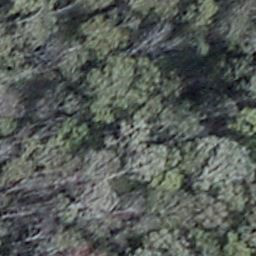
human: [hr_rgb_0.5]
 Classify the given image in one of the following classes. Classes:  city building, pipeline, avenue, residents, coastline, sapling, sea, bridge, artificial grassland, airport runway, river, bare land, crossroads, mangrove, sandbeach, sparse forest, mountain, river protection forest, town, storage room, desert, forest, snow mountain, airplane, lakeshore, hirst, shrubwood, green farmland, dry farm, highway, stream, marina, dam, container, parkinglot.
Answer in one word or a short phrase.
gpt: shrubwood